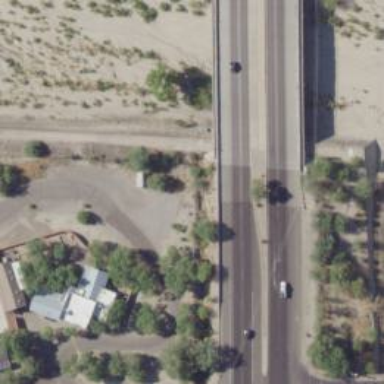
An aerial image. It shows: Footway bridge.